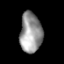
Tissue: prostate
Cell type: T cells
Senescence score: 0.7127
Nuclear area (px): 860
Mean DAPI intensity: 152.231